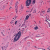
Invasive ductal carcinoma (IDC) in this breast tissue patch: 0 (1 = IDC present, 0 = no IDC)